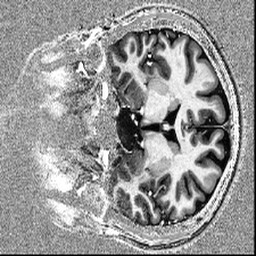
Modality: UNIT1
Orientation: coronal
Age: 27
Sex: female
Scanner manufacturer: siemens
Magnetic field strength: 6.98 T
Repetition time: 5 s
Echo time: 0.00247 s